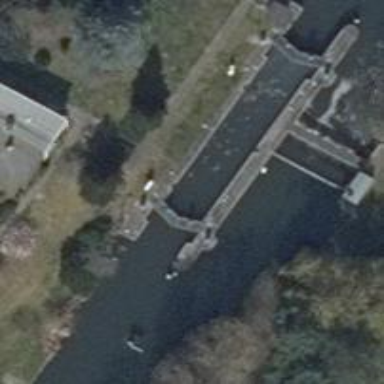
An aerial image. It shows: Lock gate along waterway.